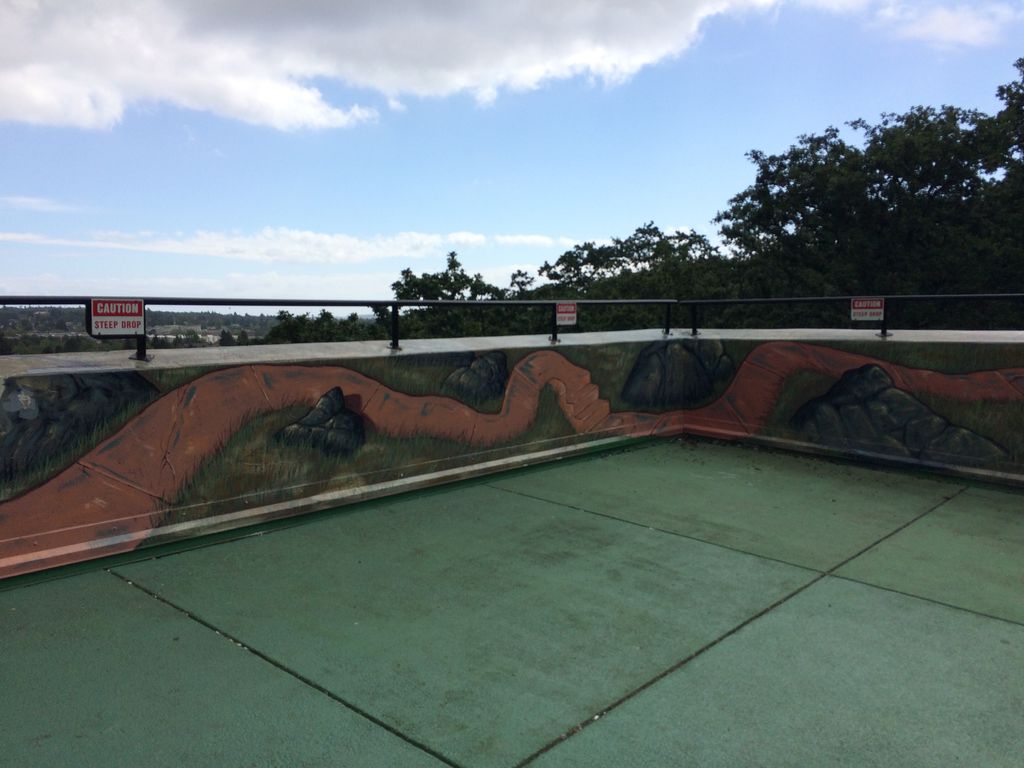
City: victoria